Interaction volume radius: 10 \u00c5
Interaction volume height: 20 \u00c5
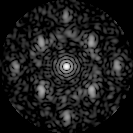
Disorder parameter: 0.509